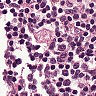
Metastatic tissue present: no